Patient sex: M
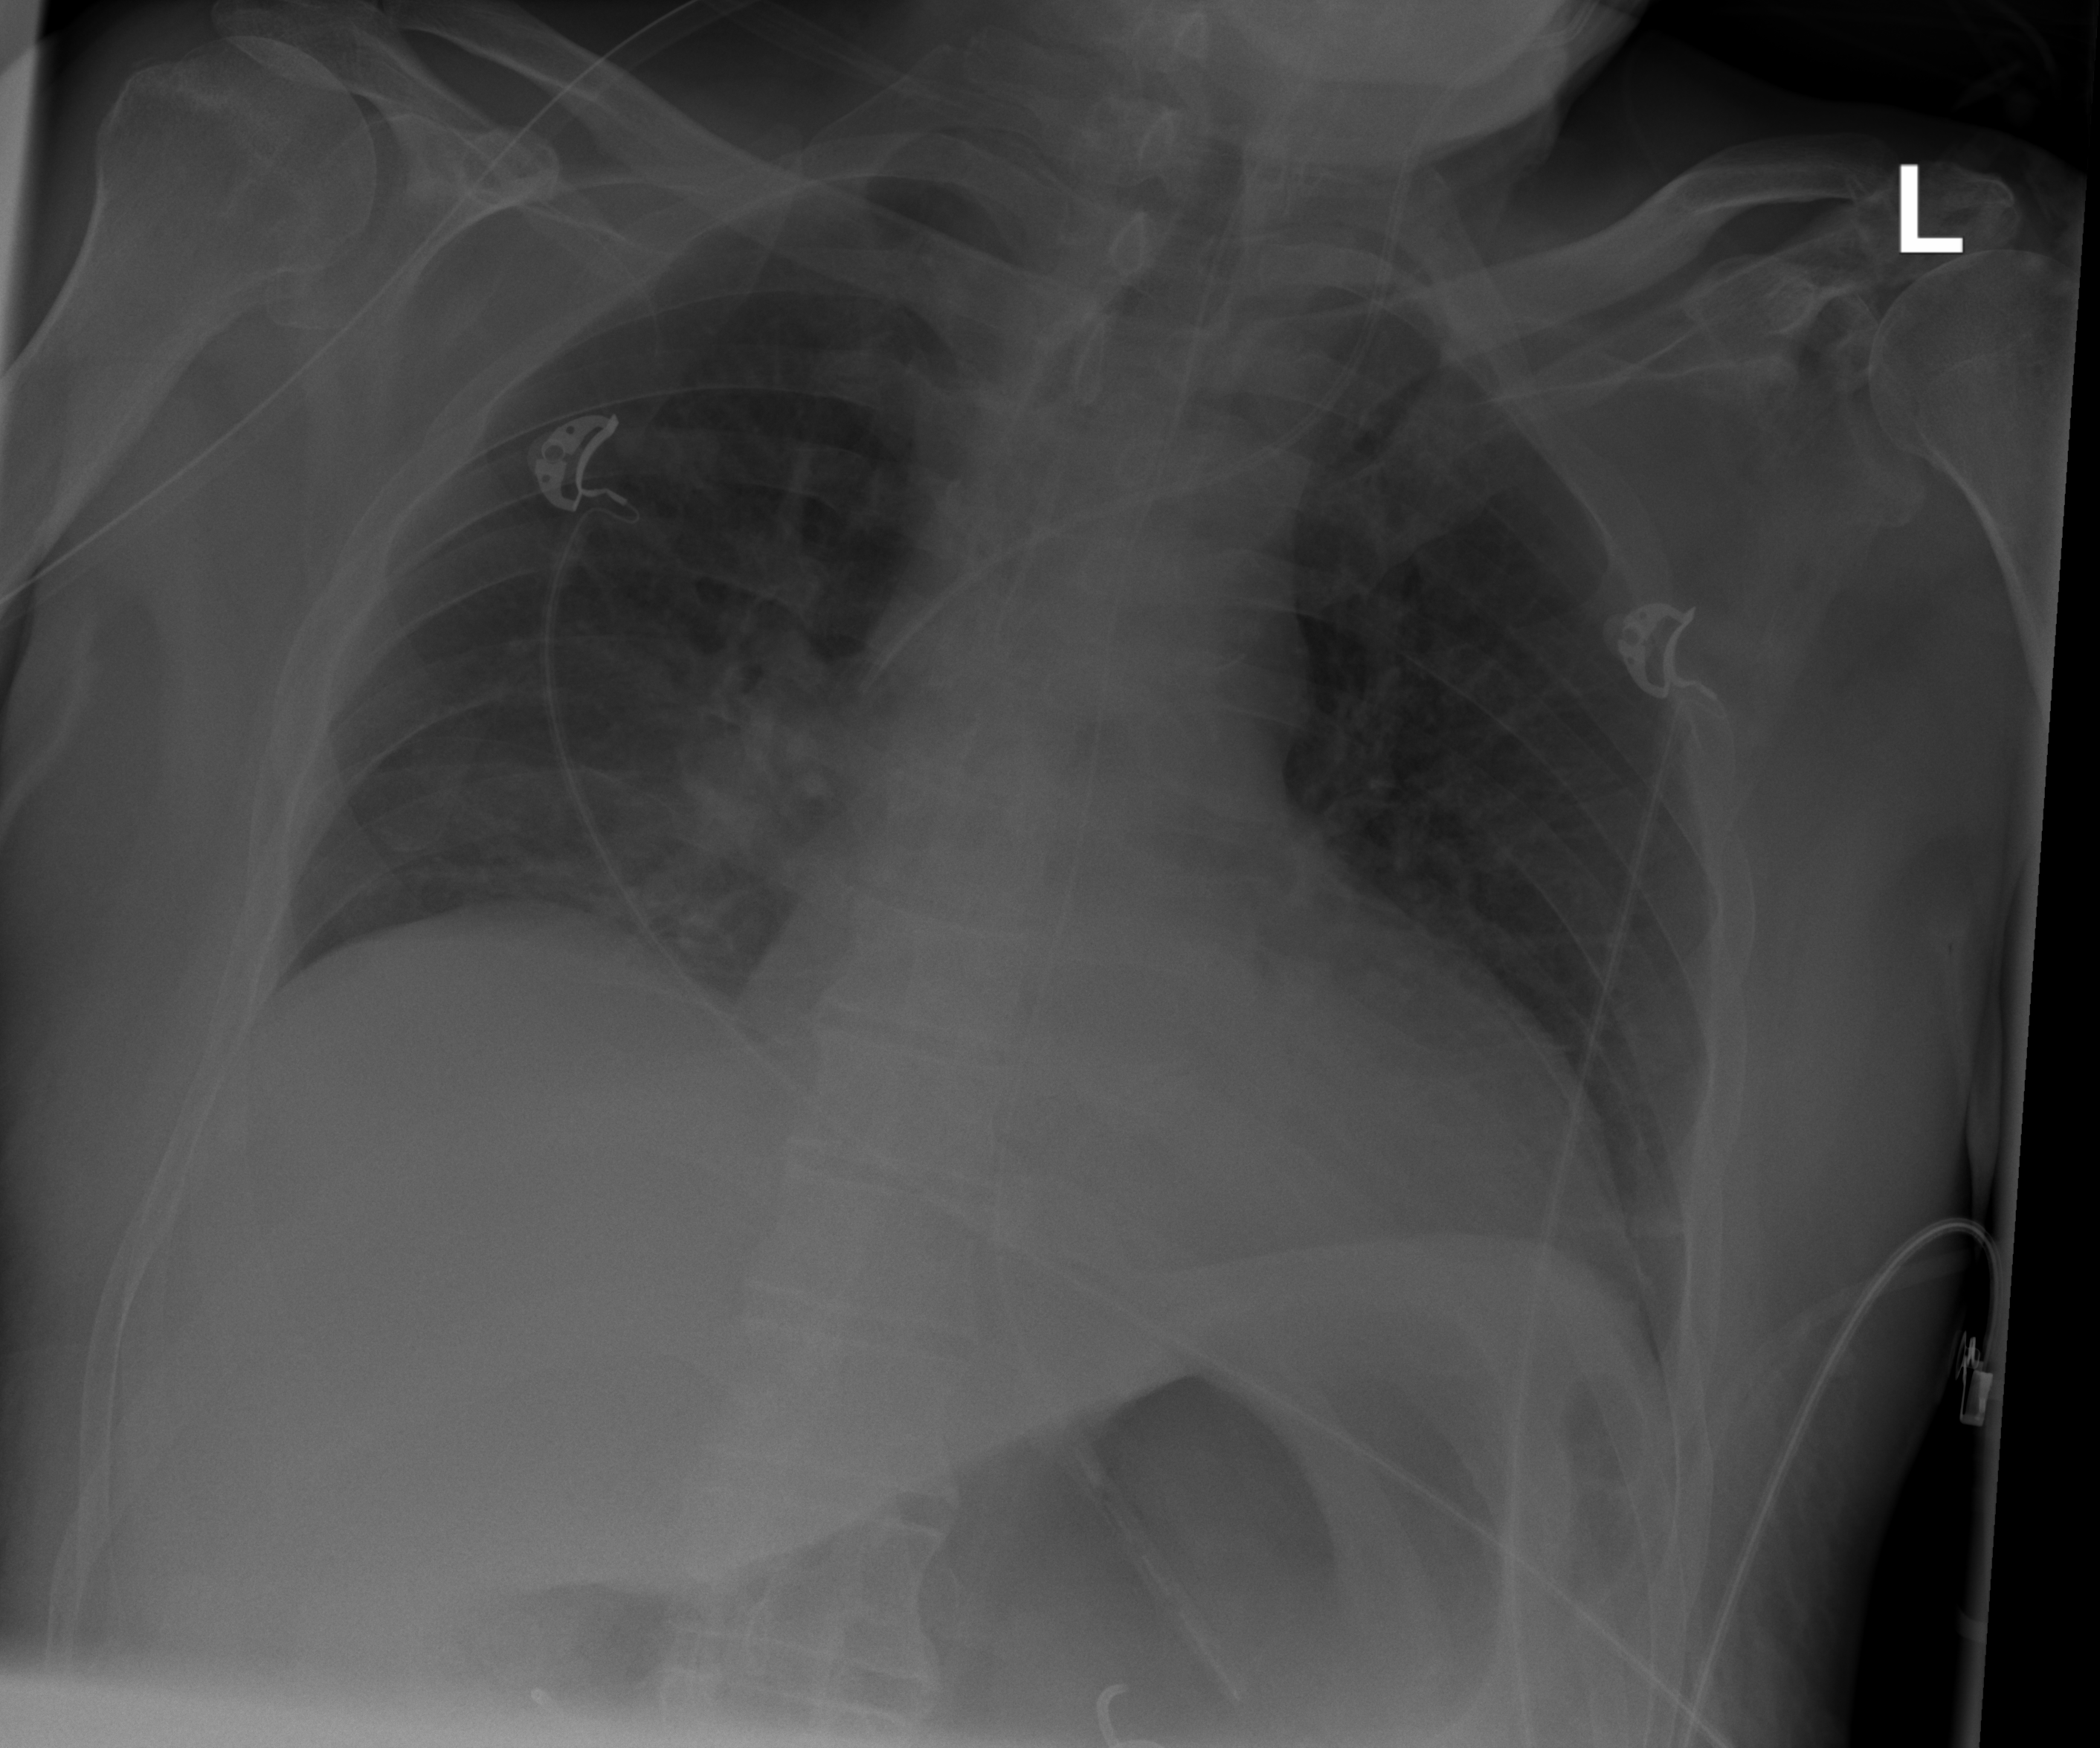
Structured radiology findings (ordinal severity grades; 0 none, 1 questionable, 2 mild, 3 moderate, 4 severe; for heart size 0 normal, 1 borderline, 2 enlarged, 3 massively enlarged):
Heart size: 1
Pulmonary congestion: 0
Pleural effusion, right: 0
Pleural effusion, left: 0
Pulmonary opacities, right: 2
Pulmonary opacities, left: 0
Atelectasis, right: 2
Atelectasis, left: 0